Question: I am developing a web page in which I have a date-picker. The date-picker works perfectly well when I put it directly in my HTML code. It works by just clicking on the input box. However, when I try to add the same element (after removing it from HTML) dynamically using jquery it doesn't pop up the calendar when I click on it.
This is the HTML and javascript codes:
'''
$("#deliv_info").append(
'<a>Delivery Date:</a><br>' +
'<input class="input_box" id="inputField_2" /><br><br>'
);
'''
'''
<!-- This works fine
<a>Delivery Date:</a><br>
<input class="input_box" id="inputField_2" /><br><br>
-->
<!-- This one does not work -->
<div id="deliv_info">
</div>
'''
Here, it is working without adding it with jquery:

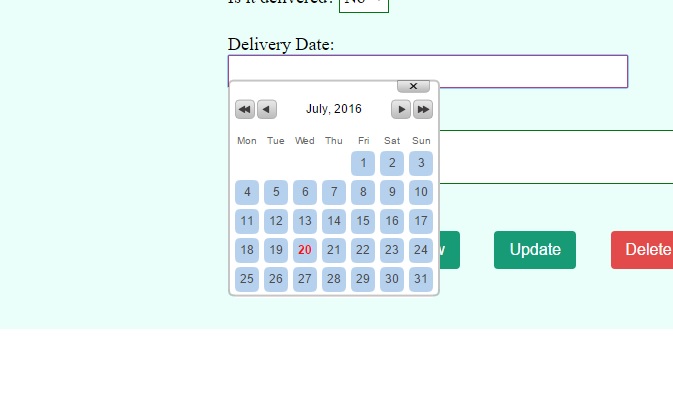
Answer: You can do something like:
'''
var input = $("<input/>", {
class: 'input_box',
})
$(input).datepicker();
$("#deliv_info").append(input);
'''
I've made a fiddle <URL>